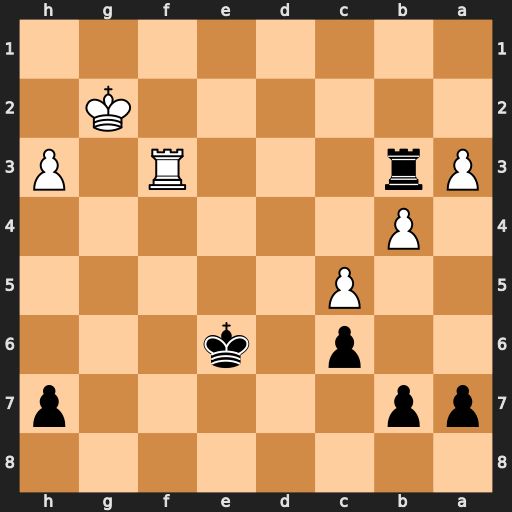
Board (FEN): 8/pp5p/2p1k3/2P5/1P6/Pr3R1P/6K1/8
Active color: b
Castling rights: -
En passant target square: -
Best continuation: Rxf3 Kxf3 Kd5